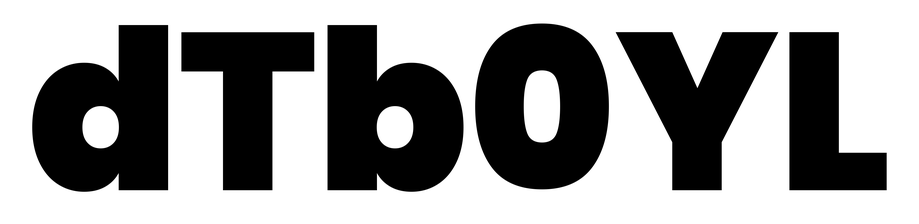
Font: Poppins-Black